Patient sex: M
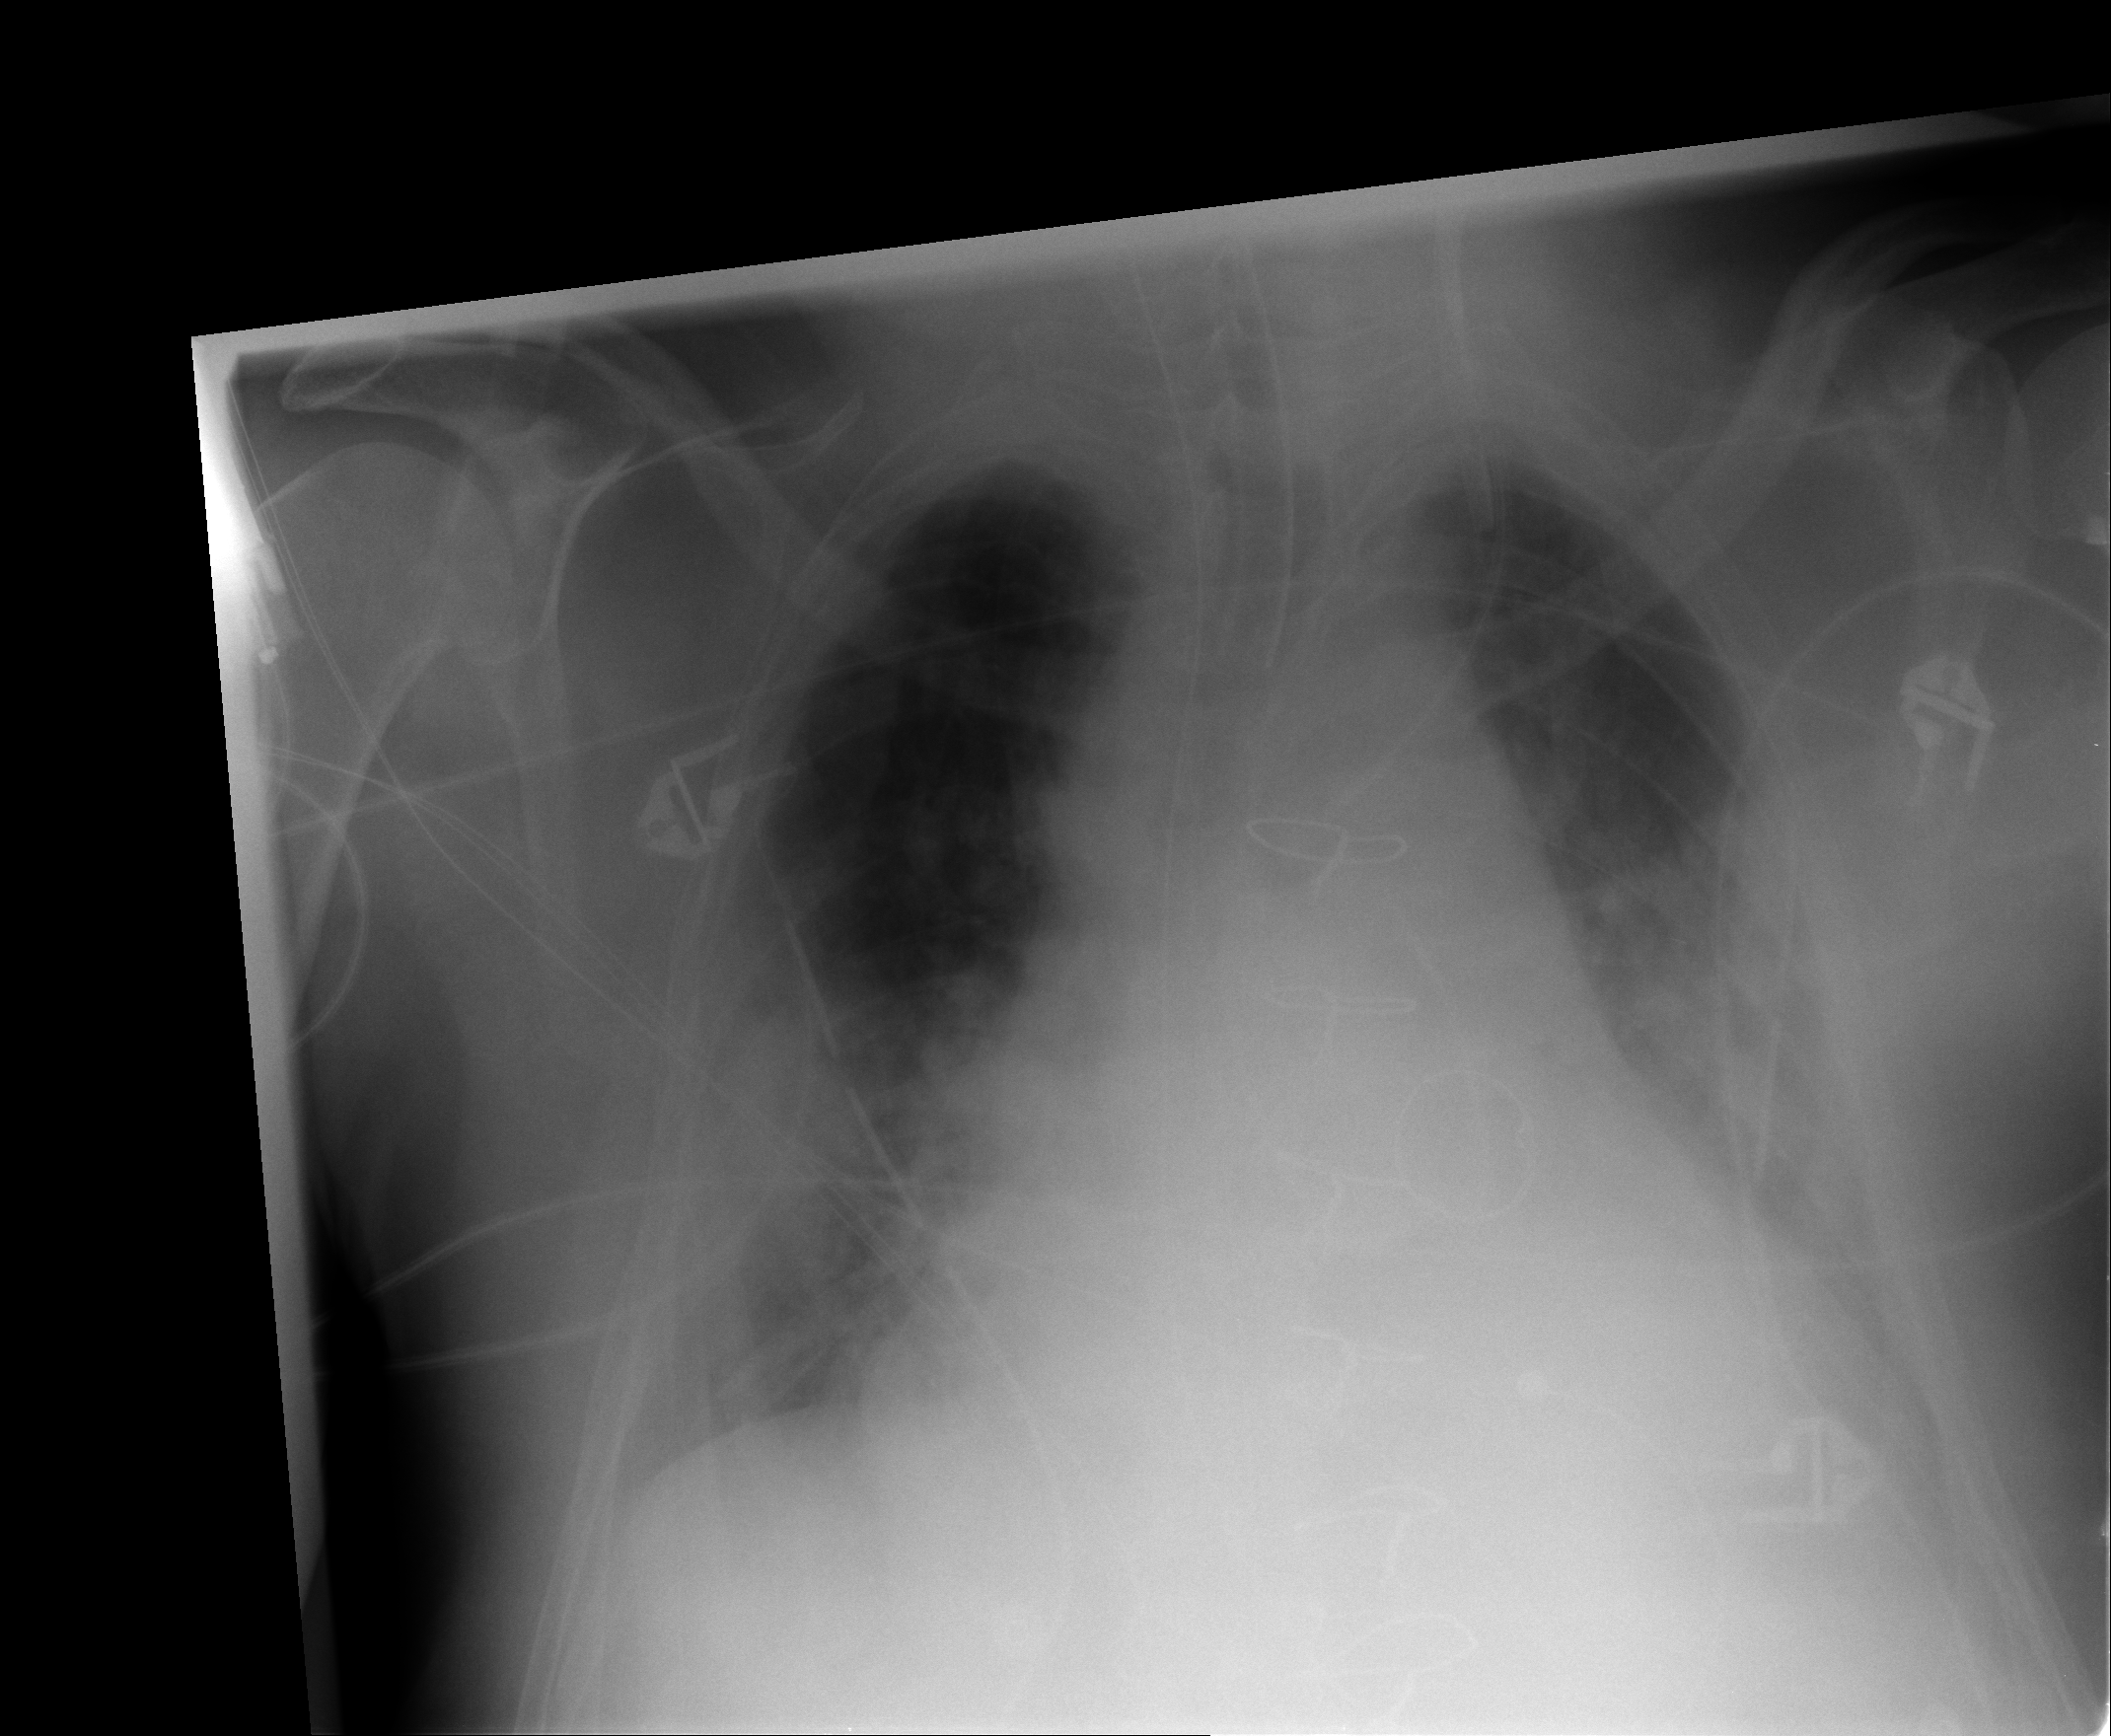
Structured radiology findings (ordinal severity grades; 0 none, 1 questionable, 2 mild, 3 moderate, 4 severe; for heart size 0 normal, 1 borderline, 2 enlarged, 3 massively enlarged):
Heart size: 2
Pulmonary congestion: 2
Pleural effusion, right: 0
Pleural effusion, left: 2
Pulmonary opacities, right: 2
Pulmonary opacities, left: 3
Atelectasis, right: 3
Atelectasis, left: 3